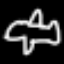
Label: airplane